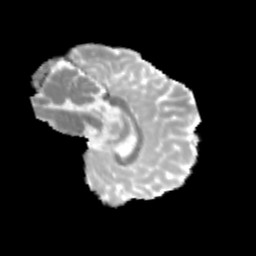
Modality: MD
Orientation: sagittal
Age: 13
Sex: female
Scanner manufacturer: siemens
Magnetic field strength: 3 T
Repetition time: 3.8 s
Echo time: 0.07 s